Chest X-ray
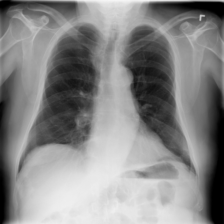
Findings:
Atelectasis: negative
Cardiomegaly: negative
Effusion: negative
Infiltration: negative
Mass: negative
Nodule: negative
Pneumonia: negative
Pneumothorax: negative
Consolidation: negative
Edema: negative
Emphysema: negative
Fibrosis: negative
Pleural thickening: negative
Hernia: negative